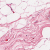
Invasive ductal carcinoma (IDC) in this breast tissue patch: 0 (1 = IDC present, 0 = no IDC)